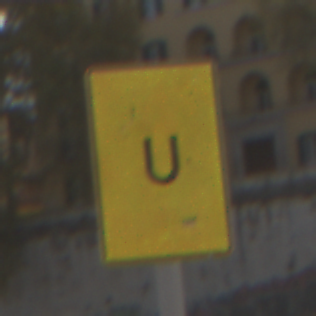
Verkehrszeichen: AnkuendigungOderFortsetzungUmleitungOhnePfeilsymbol
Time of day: MorningAfternoon
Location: Outdoor (Suburban)
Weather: PartlyCloudy
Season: NotSpecified
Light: Natural